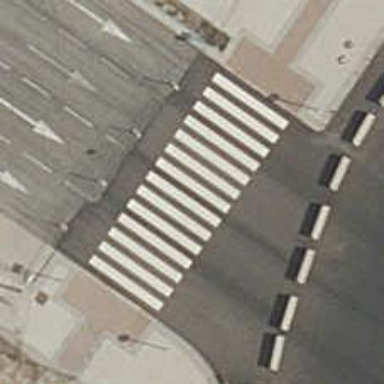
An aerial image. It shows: Uncontrolled zebra crossing on the road.